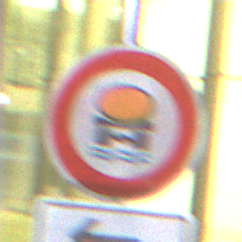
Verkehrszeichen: VerbotFahrzeugeWassergefaehrdenderLadung
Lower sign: RichtungsangabeDurchPfeile2
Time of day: Night
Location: Outdoor (Urban)
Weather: PartlyCloudy
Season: NotSpecified
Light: Artificial